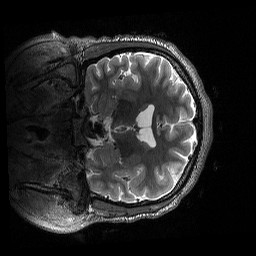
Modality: T2w
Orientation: coronal
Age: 20
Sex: female
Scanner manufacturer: siemens
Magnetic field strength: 3 T
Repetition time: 3.2 s
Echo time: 0.564 s